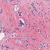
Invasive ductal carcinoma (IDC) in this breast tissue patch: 1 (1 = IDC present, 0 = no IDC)